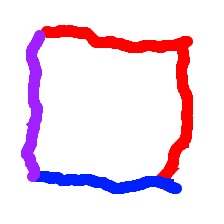
Shape: square